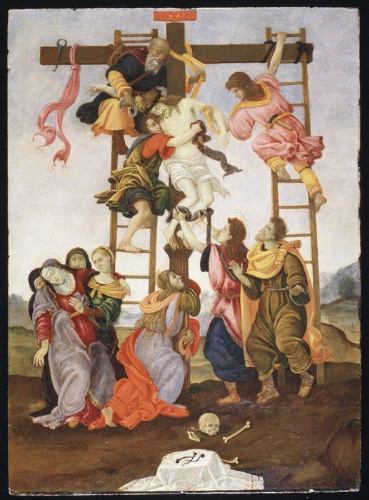
Title: The Descent from the Cross
Artist: Filippino Lippi
Artist bio: Italian, Prato ca. 1457–1504 Florence
Object type: Painting
Classification: Paintings
Medium: Tempera on wood
Dimensions: 22 x 16 in. (55.9 x 40.6 cm)
Department: European Paintings
Credit line: John Stewart Kennedy Fund, 1912
Accession year: 1912
Repository: Metropolitan Museum of Art, New York, NY
Tags: Skulls|Mary Magdalene|Saint John the Evangelist|Descent from the Cross|Ladders|Christ|Virgin Mary